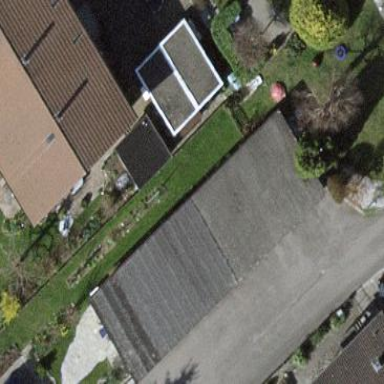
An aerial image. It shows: Group of garages.